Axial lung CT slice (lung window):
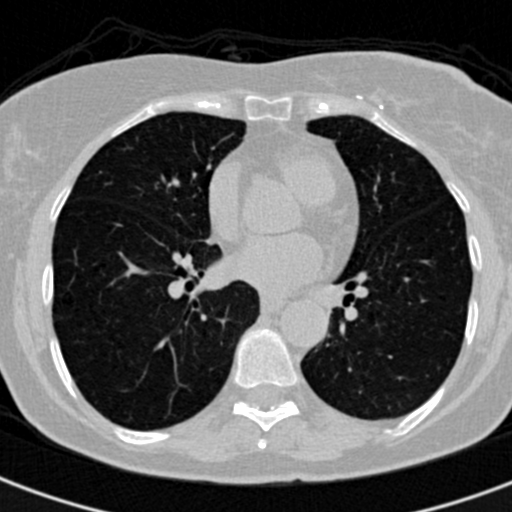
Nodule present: no